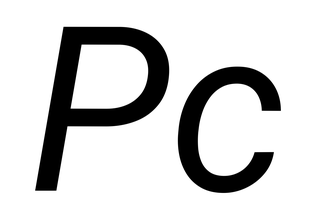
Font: Roboto-Italic_Italic